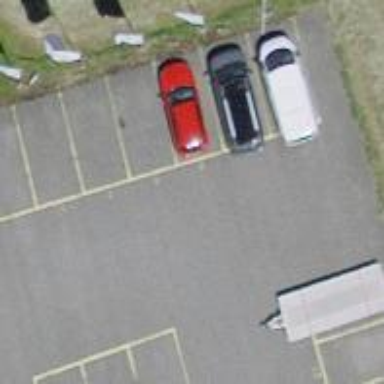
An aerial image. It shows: Road serving as parking aisle.